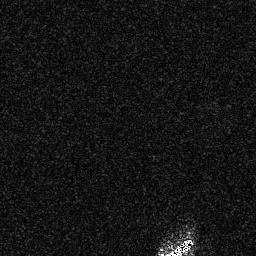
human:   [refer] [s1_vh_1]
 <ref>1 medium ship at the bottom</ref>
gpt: <box>[[60, 92, 75, 99, 0]]</box>